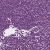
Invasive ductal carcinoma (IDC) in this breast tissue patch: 1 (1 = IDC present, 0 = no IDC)